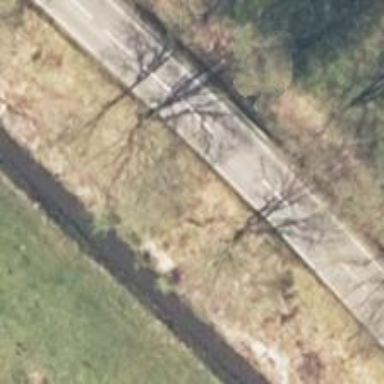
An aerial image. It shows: Tertiary road with asphalt surface.